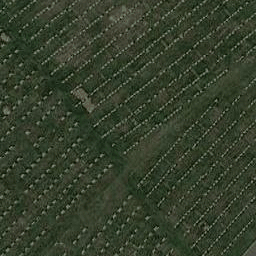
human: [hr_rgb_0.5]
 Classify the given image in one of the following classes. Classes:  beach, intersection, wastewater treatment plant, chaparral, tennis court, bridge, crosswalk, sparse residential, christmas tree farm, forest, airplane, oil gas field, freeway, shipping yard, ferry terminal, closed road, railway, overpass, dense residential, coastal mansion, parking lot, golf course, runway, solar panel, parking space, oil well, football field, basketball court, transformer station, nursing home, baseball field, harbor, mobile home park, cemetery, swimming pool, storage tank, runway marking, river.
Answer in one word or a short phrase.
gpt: cemetery